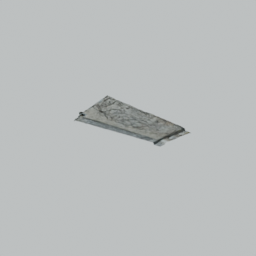
Label: architecture